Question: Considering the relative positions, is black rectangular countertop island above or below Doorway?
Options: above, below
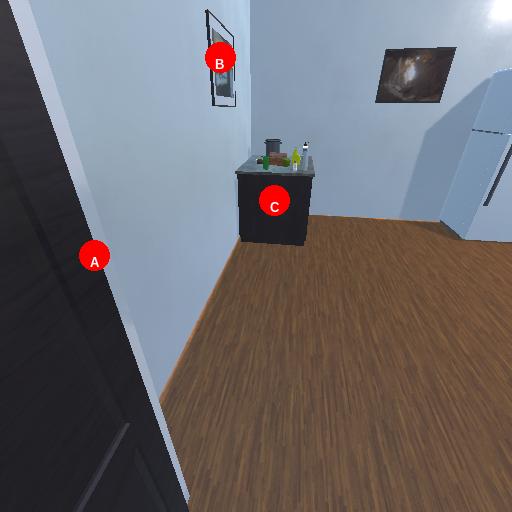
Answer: above